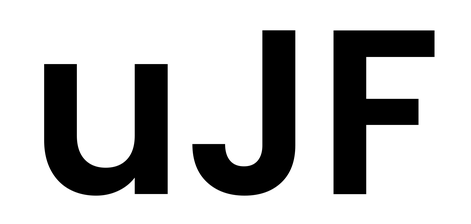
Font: Poppins-SemiBold